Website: walmart
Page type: customer-info-address
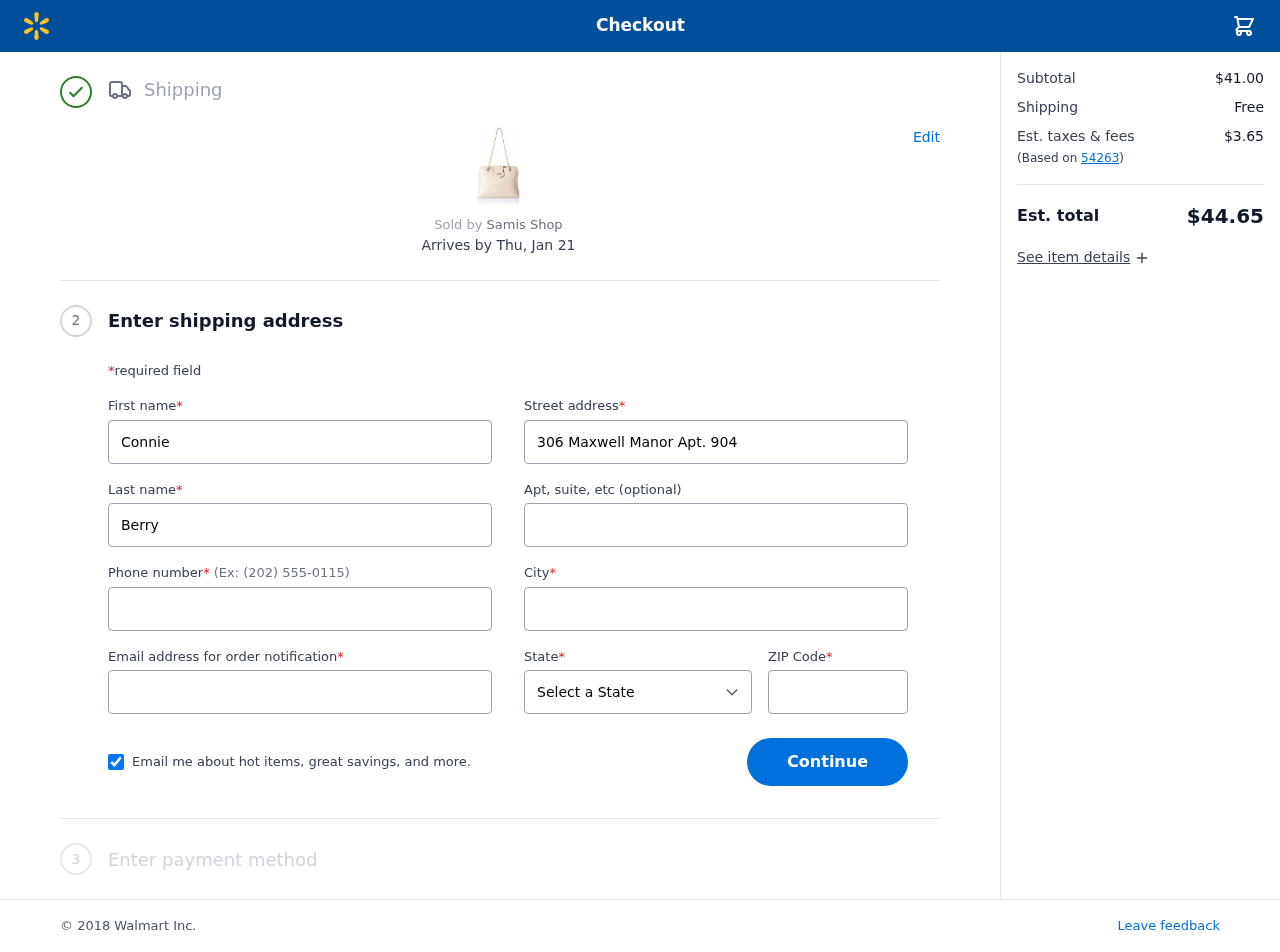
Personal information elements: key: PII_CITY
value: Ariaston
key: PII_EMAIL
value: connieberry@hotmail.com
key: PII_FIRSTNAME
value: Connie
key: PII_LASTNAME
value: Berry
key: PII_PHONE
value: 6293708453
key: PII_POSTCODE
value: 54263
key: PII_STATE
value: Missouri
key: PII_STREET
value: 306 Maxwell Manor Apt. 904
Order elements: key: ORDER_DELIVERY_DATE
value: Thu, Jan 21
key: ORDER_SUBTOTAL
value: $41.00
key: ORDER_SHIPPING_COST
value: Free
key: ORDER_TAX
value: $3.65
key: ORDER_TOTAL
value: $44.65